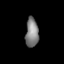
Tissue: lung
Cell type: Endothelial cells
Senescence score: 0.5427
Nuclear area (px): 373
Mean DAPI intensity: 127.107